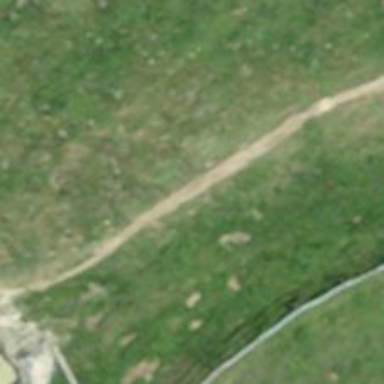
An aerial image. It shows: Rocky path.